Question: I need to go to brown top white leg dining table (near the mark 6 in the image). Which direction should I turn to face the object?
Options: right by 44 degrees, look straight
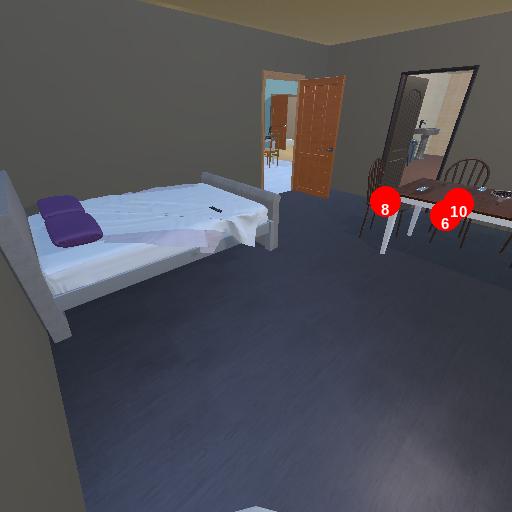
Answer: right by 44 degrees